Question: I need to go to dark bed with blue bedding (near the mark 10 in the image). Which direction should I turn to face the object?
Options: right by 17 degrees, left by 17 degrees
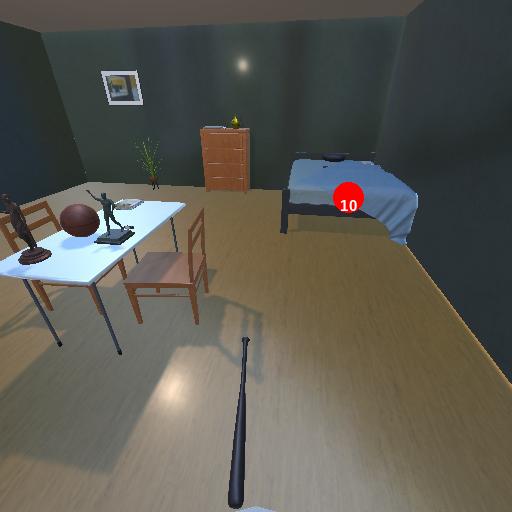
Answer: right by 17 degrees